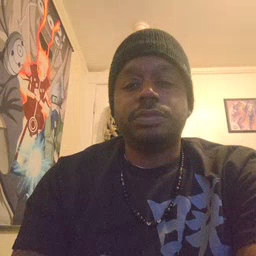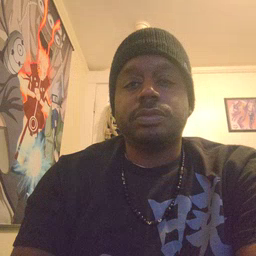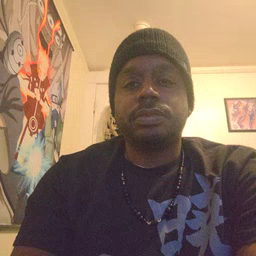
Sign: on